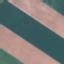
Land use / land cover class: AnnualCrop